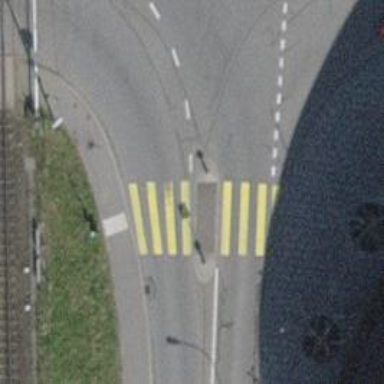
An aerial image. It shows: Uncontrolled road crossing with central island and markings.